Question: I have finished developing my module for dotnetnuke, but I need to have my controls pages already added after the module is installed instead of adding all the control pages myself

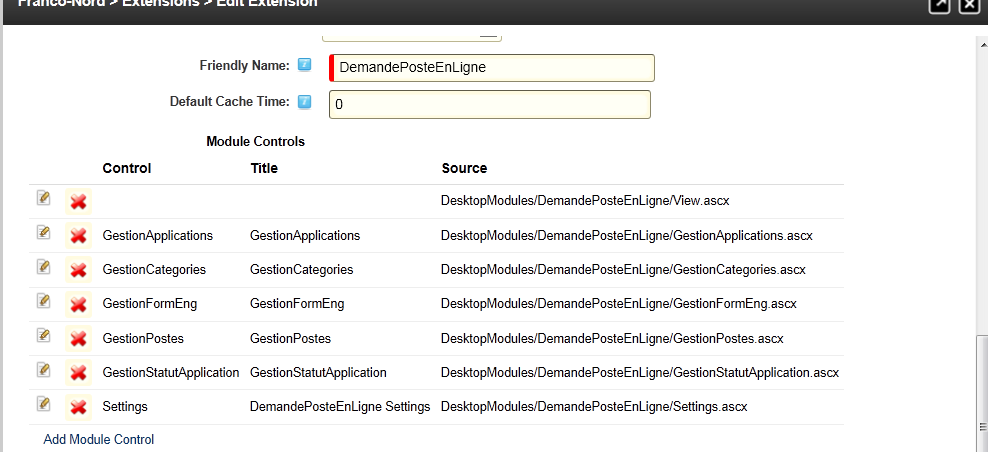
Answer: Found my answer:
In the solution explorer, there is a file that is called the name of your module with the file extension of dnn. Ex: MyModule.dnn
Open that and look for the tag '<moduleControl>'. From there you can create your own control that will be added during the installation process.
Here is my example:
'''
<moduleControl>
<controlKey>GestionCategories</controlKey>
<controlSrc>DesktopModules/DemandePosteEnLigne/GestionCategories.ascx</controlSrc>
<supportsPartialRendering>False</supportsPartialRendering>
<controlTitle>Gestion des Categories</controlTitle>
<controlType>Edit</controlType>
<iconFile />
<helpUrl />
<viewOrder>0</viewOrder>
<supportsPopUps>True</supportsPopUps>
</moduleControl>
'''